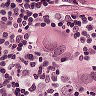
Metastatic tissue present: yes